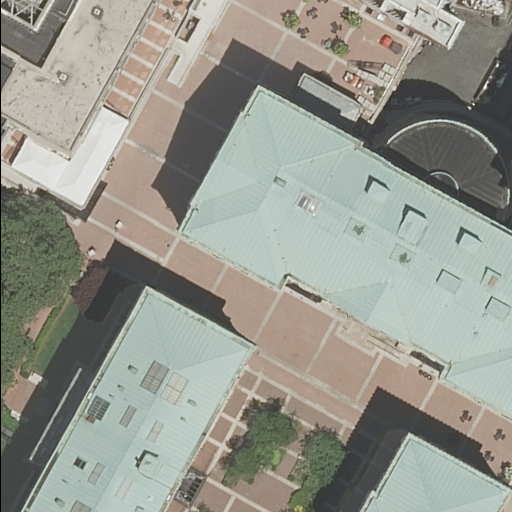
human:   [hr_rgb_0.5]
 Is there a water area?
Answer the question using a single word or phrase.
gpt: yes

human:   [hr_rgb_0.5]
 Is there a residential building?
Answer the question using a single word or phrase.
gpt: yes

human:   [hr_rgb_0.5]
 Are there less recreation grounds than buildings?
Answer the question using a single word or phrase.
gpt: yes

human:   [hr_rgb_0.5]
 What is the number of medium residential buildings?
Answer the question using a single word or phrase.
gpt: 1

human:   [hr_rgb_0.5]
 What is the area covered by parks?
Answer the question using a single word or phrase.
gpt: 885m2

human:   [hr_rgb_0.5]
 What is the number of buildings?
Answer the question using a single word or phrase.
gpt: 6

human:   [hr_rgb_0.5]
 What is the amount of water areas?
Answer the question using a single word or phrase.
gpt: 1

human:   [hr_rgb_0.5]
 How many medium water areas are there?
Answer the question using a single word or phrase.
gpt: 0

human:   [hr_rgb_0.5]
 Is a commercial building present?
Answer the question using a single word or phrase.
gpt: no

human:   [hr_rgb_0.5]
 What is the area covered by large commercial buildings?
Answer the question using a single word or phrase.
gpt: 0m2

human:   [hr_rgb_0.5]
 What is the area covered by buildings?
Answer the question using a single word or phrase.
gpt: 5174m2

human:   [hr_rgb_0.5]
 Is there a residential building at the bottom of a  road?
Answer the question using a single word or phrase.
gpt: yes

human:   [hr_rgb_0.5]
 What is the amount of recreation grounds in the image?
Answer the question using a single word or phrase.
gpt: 2

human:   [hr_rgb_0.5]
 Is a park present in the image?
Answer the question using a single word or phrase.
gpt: yes

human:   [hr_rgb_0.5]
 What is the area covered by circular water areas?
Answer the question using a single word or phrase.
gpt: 0m2

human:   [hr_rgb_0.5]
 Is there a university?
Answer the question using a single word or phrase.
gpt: yes

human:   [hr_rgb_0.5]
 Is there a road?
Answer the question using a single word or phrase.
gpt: yes

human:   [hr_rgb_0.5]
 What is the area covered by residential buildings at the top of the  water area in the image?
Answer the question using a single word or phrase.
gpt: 2235m2

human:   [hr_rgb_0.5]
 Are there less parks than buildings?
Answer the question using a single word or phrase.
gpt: yes

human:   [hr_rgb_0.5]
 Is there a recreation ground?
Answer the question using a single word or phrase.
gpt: yes

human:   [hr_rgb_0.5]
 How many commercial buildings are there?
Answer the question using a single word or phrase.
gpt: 0

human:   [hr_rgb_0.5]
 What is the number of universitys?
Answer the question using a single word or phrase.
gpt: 2

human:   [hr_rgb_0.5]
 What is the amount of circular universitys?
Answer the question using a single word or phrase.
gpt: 0

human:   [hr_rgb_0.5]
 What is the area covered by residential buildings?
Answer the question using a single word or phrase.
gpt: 3739m2

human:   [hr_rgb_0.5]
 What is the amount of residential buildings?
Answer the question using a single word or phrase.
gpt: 5

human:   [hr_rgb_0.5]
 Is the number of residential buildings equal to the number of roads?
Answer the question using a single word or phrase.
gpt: no

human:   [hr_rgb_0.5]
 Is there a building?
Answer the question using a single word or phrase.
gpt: yes

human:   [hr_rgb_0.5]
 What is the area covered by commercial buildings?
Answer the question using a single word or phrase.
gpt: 0m2

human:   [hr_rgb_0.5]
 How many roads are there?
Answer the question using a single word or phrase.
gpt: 7

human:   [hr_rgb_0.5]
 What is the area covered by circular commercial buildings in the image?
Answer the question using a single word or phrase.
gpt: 0m2

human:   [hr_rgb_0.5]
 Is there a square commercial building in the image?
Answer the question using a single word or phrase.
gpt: no

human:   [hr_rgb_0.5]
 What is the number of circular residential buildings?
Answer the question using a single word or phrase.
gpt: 0

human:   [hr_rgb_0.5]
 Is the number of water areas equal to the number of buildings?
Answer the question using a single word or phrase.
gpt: no

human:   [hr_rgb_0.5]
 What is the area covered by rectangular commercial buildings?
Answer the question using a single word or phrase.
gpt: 0m2

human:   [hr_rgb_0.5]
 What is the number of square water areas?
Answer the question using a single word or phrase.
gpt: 0

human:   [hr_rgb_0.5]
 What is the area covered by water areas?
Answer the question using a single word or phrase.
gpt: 0m2

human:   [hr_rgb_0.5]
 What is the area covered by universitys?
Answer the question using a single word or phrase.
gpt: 19648m2

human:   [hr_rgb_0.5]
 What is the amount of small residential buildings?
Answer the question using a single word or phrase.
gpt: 0

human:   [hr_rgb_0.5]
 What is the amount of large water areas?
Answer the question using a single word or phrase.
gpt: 0

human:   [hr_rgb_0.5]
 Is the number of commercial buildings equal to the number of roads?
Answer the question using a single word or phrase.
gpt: no

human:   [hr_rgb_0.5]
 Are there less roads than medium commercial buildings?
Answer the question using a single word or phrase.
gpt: no

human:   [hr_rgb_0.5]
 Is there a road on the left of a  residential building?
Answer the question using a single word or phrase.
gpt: yes

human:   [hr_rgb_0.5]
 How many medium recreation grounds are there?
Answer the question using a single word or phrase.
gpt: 1

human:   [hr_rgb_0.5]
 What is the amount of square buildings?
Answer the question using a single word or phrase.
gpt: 0

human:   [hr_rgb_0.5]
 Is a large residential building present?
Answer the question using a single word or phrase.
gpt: yes

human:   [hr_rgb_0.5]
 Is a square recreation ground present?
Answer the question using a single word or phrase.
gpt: no

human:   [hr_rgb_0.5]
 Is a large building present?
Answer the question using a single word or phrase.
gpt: yes

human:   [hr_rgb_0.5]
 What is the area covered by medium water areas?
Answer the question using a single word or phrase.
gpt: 0m2

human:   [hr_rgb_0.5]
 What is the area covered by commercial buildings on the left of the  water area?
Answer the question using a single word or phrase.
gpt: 0m2

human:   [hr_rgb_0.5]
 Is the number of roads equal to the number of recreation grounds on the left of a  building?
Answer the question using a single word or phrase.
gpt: no

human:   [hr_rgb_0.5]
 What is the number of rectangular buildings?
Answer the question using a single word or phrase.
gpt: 3

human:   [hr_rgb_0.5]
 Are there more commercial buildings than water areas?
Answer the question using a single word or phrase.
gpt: no

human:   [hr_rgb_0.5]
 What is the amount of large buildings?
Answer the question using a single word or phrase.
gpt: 5

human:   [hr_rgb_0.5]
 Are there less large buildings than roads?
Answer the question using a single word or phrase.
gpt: yes

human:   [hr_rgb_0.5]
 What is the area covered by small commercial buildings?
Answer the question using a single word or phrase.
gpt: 0m2

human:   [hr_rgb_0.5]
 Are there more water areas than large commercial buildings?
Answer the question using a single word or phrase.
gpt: yes

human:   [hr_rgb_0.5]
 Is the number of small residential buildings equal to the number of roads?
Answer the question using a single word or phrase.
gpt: no

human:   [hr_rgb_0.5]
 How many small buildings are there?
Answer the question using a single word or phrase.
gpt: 0

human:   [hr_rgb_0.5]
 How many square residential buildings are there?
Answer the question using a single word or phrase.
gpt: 0

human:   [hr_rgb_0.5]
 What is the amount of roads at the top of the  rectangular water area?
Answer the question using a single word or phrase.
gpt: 5

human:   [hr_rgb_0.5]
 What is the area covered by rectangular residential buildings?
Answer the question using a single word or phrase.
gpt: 1966m2

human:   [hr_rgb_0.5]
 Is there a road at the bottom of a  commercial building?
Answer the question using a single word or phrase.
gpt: no

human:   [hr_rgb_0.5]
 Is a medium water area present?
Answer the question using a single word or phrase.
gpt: no

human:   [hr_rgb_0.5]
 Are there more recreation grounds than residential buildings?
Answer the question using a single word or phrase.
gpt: no